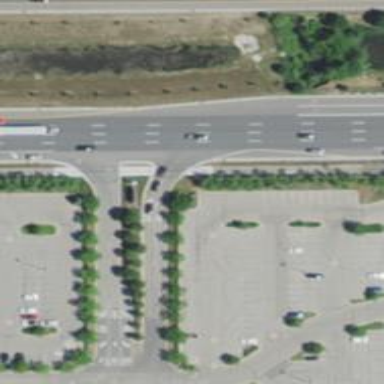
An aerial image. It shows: Traffic island located on footway.